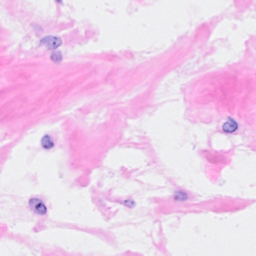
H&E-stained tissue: Breast